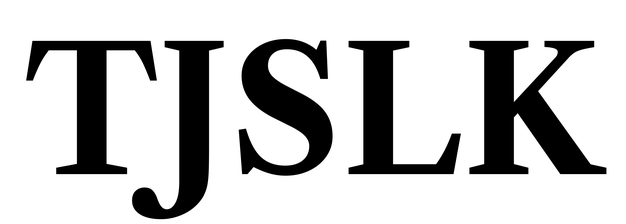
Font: LibreCaslonText_Bold